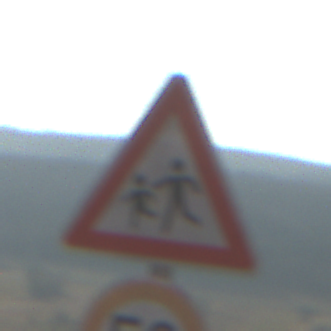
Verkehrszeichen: KinderRechts
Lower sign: Geschwindigkeit50
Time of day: MorningAfternoon
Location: Outdoor (Nature)
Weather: PartlyCloudy
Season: NotSpecified
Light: Natural